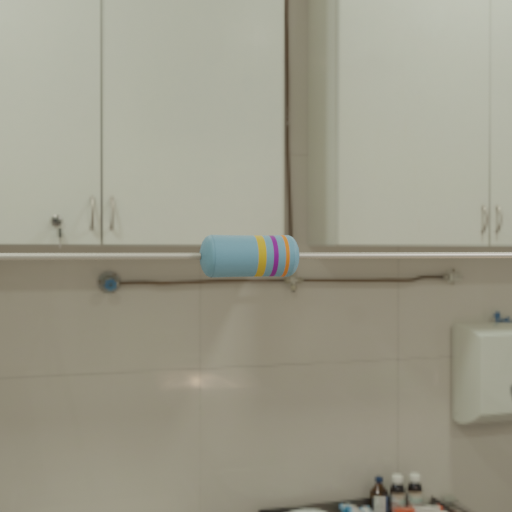
Resistor colour bands (in order): gold, violet, orange